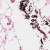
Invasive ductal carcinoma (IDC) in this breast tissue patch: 0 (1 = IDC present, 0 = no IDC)